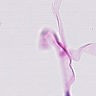
Metastatic tissue present: no